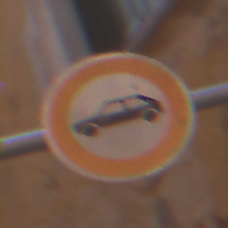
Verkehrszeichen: VerbotPersonenkraftwagen
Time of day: MorningAfternoon
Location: Outdoor (Urban)
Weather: Clear
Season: NotSpecified
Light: Natural